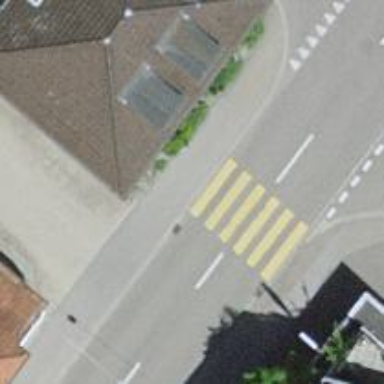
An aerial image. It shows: Uncontrolled road crossing.